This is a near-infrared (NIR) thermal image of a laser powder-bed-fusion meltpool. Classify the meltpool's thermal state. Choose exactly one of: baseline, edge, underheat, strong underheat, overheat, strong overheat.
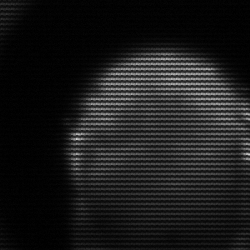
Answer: edge